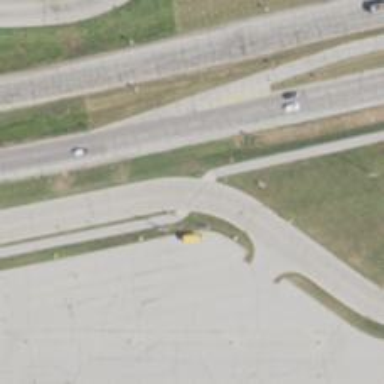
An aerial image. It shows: Crossing on asphalt path.